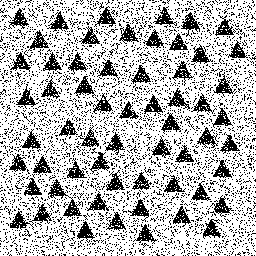
Squares: 0
Triangles: 60
Stars: 0
Total shapes: 60